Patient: sex M, age 76
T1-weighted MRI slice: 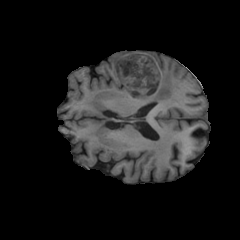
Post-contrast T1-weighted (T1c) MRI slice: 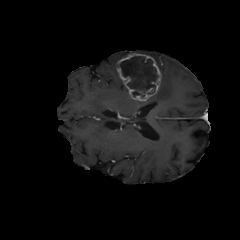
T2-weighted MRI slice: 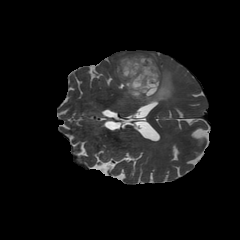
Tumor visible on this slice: yes
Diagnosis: Glioblastoma, IDH-wildtype
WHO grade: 4